Question: My environment is XCode 6.3, Using the auto layout with UITableView, I always got the extra space between top Navigation and UITableView. have some idea can reduce it ? thank you.

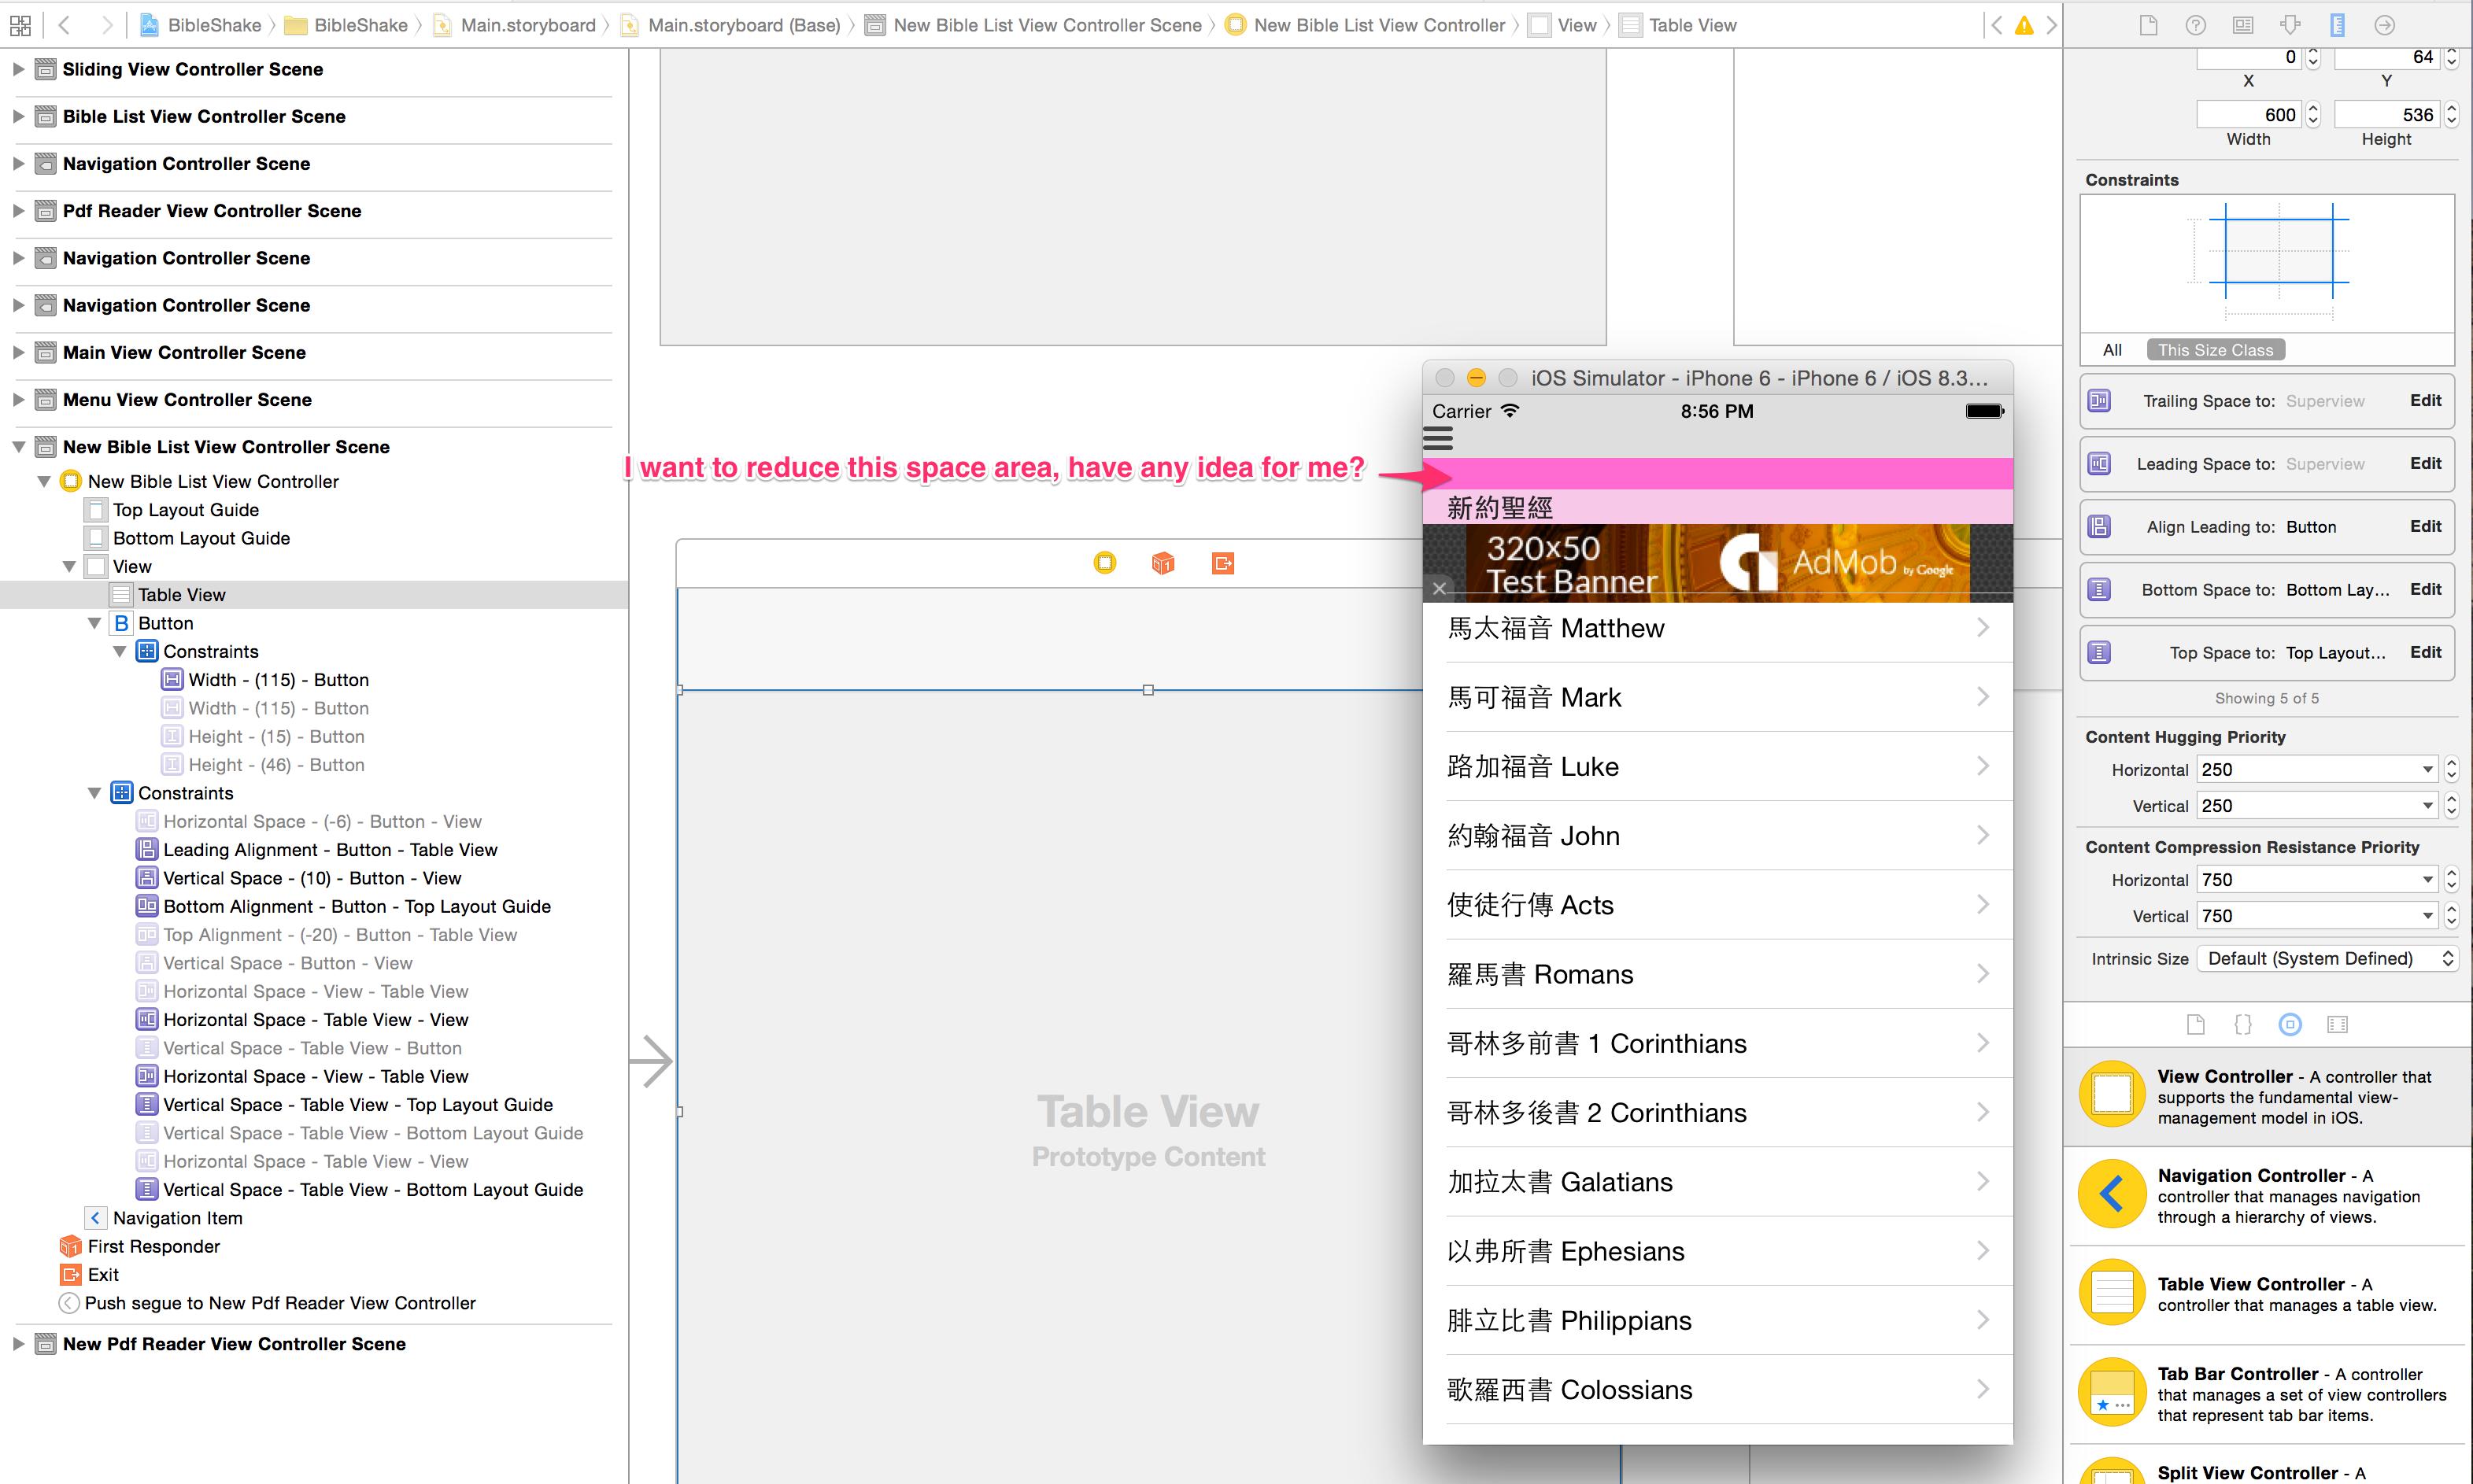
Answer: You have not added for your TableView.
1. Click on your tableView
2. Editor > Pin > Top Space to Superview
3. Click on Attribute Inspector
4. Set constant to 0.
---
For your to show, remove all the constraints from your button and do the following:
1. Select your button
2. Editor > Pin > Leading Space to SuperView
3. Select your button
4. Editor > Pin > Top Space to SuperView
5. Select your button
6. Editor > Pin > Height
7. Select your button
8. Editor > Pin > Width